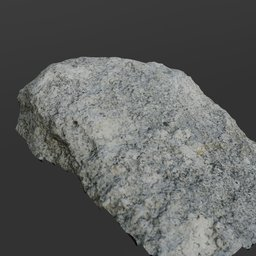
Label: architecture